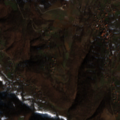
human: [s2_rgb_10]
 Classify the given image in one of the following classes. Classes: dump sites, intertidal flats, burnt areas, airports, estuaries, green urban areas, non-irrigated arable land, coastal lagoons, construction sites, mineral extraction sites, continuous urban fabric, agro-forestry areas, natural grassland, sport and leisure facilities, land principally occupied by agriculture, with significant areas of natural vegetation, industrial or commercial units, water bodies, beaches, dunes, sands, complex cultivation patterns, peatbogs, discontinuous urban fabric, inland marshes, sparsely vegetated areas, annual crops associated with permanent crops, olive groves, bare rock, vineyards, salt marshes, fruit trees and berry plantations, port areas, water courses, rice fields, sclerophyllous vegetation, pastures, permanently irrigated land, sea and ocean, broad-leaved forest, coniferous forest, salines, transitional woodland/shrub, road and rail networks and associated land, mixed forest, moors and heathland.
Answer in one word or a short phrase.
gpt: complex cultivation patterns, land principally occupied by agriculture, with significant areas of natural vegetation, broad-leaved forest, transitional woodland/shrub